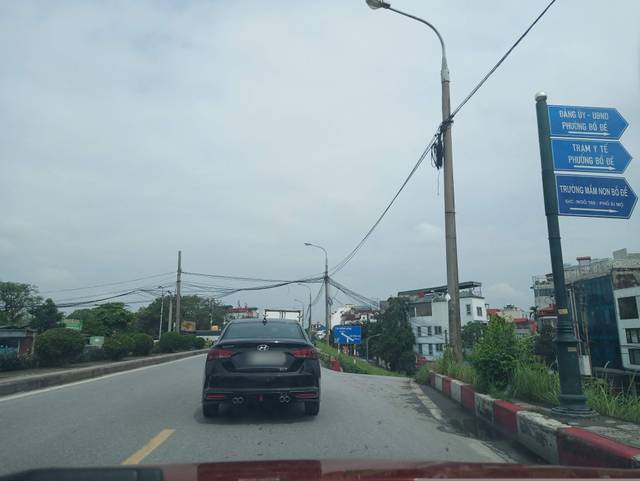
Region: Vietnam
Coordinates: 21.037, 105.871